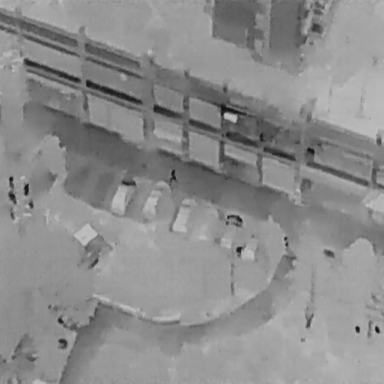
There are six Cars in the infrared image.